Field crop: maize
Growth stage: 2
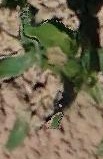
Species: maize